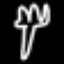
Label: fork